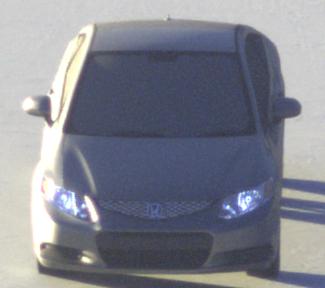
Make: Honda
Model: Civic Limousine 1.8
Detailed model: Civic (IX) Limousine
Model produced from: 2014/05
Model produced until: 2017/06
Doors: 4
Color: gray
Road condition: dry road
Daytime: sunrise or sunset
Contrast: high contrast